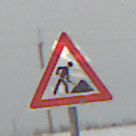
Verkehrszeichen: Arbeitsstelle
Umgebung: Outdoor, Nature
Tageszeit: MorningAfternoon
Wetter: Overcast
Licht: Natural
Jahreszeit: Winter
Kontrast: LowContrast